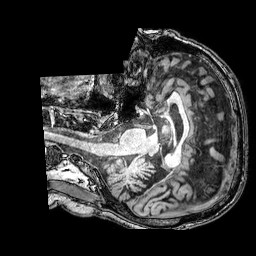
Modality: T1w
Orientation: axial
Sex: male
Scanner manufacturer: philips
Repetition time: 0.008179 s
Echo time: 0.00377 s